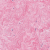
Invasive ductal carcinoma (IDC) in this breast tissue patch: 0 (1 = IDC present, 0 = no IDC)